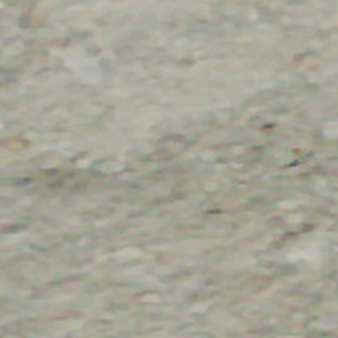
Label: other